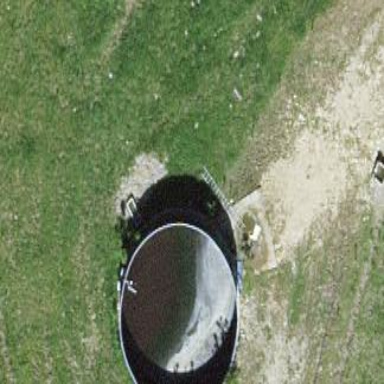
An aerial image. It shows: Slurry tank building.